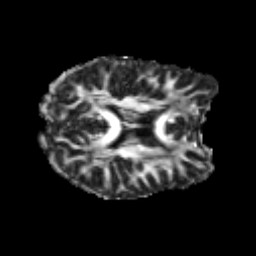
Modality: FA
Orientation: axial
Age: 26
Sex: male
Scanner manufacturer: siemens
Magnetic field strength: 3 T
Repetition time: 3.5 s
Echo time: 0.113 s